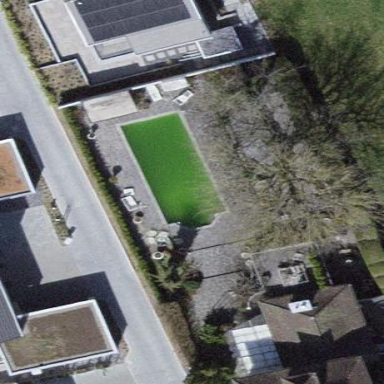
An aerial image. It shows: Swimming pool located in leisure land.